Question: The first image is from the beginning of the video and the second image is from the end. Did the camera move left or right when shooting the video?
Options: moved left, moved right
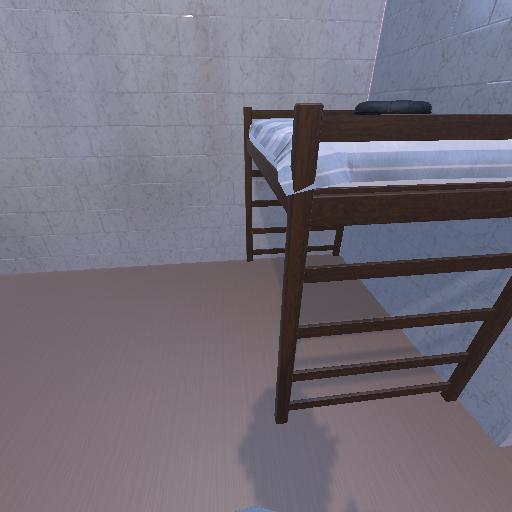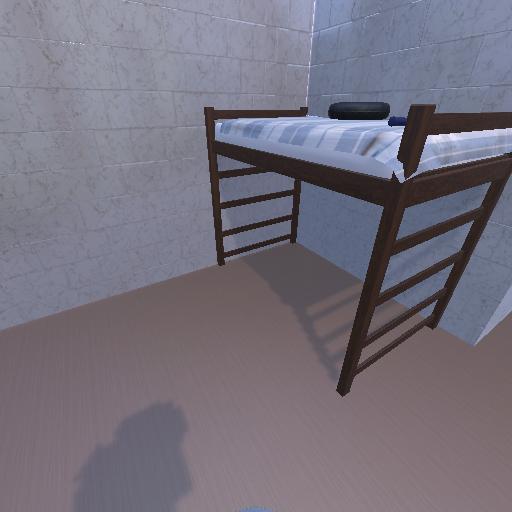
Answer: moved left